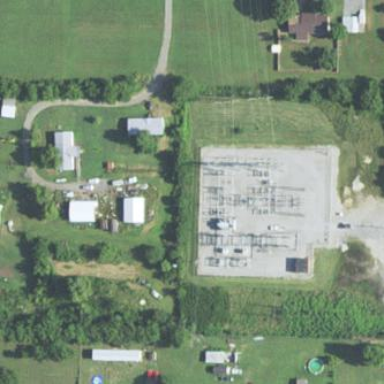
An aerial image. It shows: Power substation.